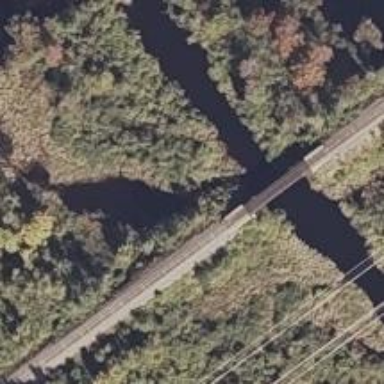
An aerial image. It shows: Bridge over railway line.